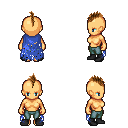
a pixel art fantasy rpg character, female body template, human, tanned skin, blue tattered cape, teal pants, brown mohawk hairstyle, black shoes, four views (front, back, left, right), 2x2 character sprite sheet, small pixel art, hard edges, no anti-aliasing